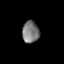
Tissue: lung
Cell type: Others
Senescence score: 0.2433
Nuclear area (px): 358
Mean DAPI intensity: 122.025